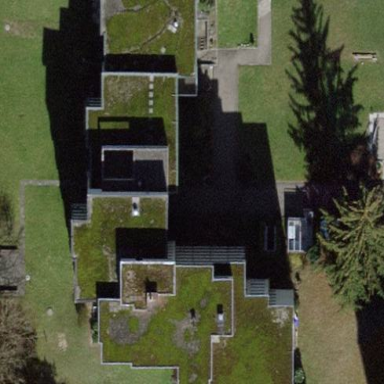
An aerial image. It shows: Apartment building with flat roof.